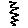
Label: zigzag